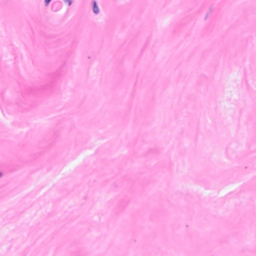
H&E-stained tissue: Breast